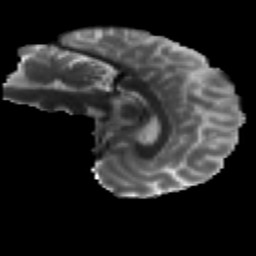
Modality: T2w
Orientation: sagittal
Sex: female
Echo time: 0.114 s